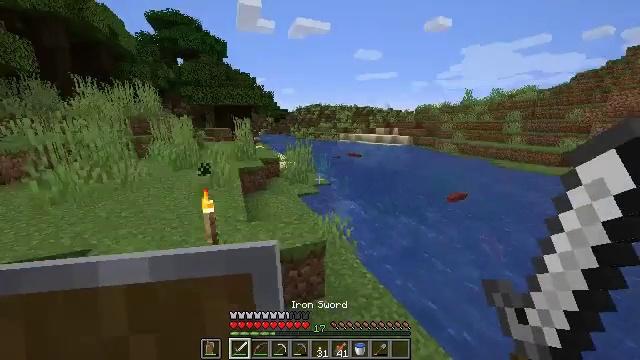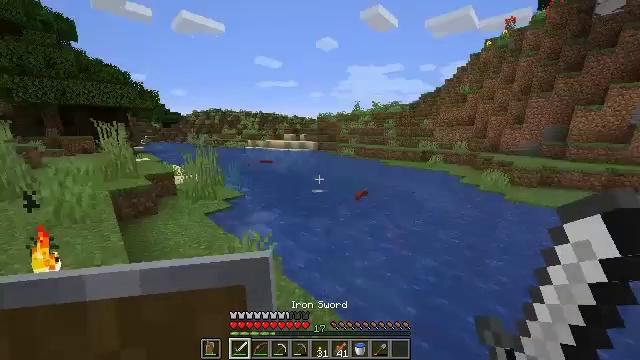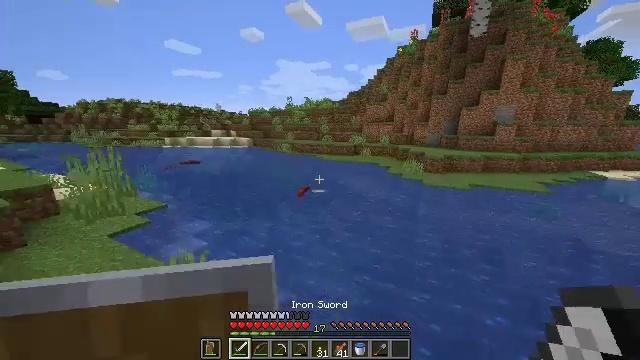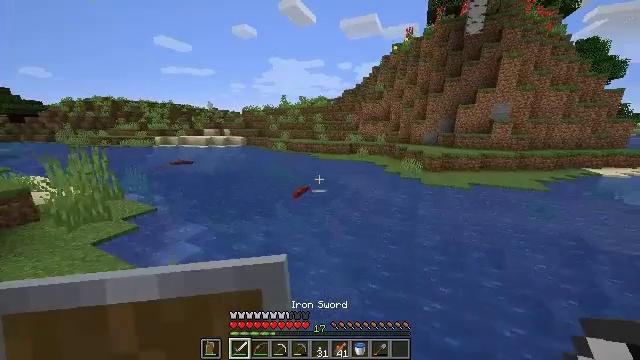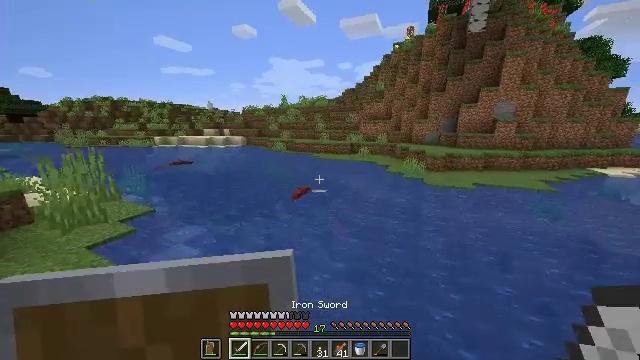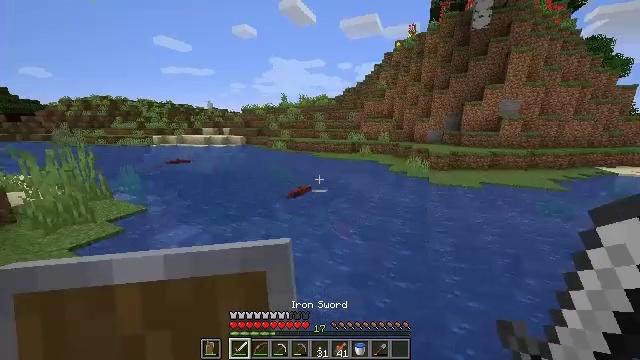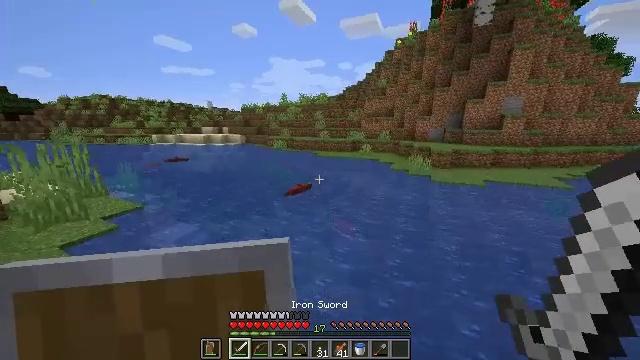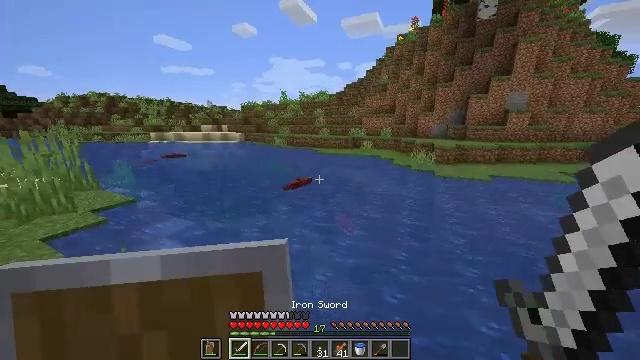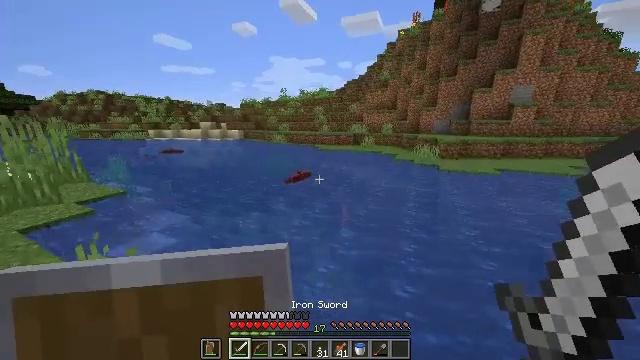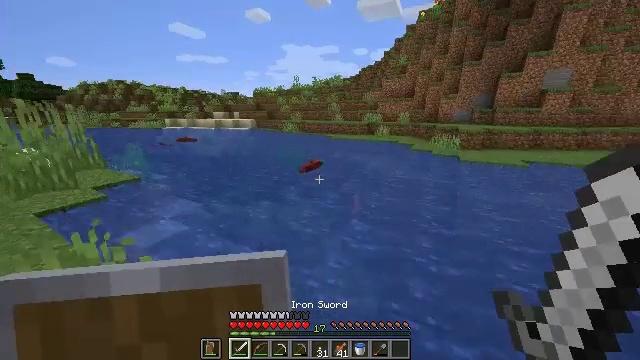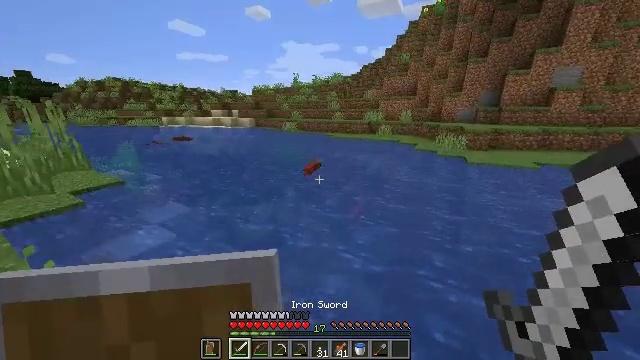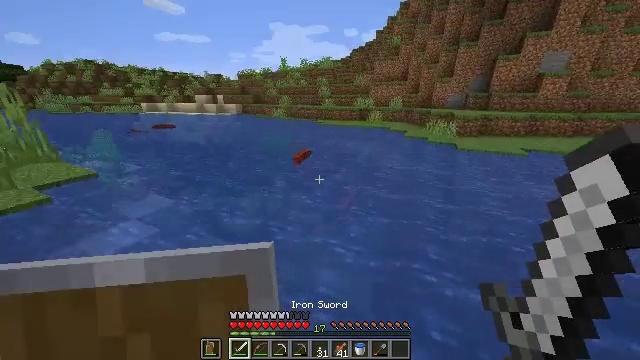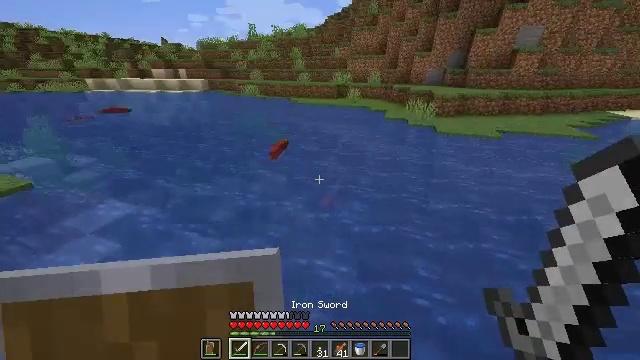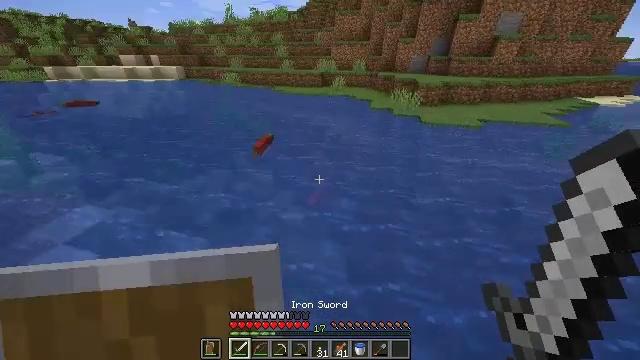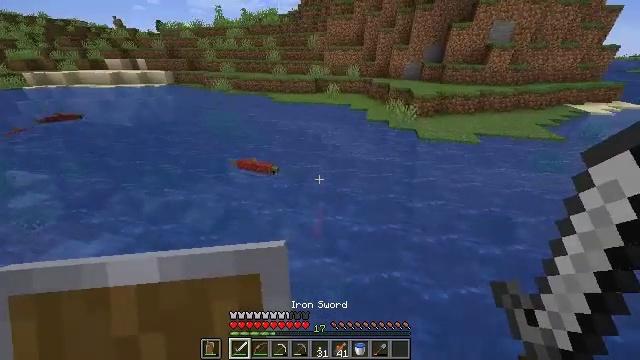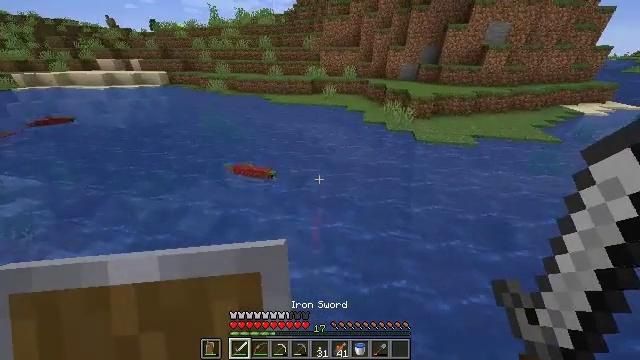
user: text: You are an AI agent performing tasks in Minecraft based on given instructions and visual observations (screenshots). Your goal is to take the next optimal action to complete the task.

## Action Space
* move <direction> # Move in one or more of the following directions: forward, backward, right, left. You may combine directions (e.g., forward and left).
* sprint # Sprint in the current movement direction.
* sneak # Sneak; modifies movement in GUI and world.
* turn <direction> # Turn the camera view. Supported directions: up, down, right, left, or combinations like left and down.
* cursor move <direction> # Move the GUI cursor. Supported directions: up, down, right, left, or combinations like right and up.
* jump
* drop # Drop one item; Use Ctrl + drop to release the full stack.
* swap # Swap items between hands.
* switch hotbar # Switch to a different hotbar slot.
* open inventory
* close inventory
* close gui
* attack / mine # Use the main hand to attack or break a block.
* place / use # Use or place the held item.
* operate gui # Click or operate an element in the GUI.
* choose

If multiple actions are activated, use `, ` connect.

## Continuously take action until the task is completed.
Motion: motion action
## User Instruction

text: Kill aquatic mobs.
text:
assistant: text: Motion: move forward, turn right and up
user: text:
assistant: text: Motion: move forward, turn right and down
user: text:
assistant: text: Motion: move forward, turn right
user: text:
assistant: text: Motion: move forward
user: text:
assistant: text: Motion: move forward
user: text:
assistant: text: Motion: move forward
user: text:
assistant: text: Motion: move forward
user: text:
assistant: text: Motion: move forward
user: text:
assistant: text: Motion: move forward, turn left and down
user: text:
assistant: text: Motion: move forward
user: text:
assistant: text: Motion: move forward, turn right and down
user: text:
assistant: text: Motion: move forward, turn right and down, jump
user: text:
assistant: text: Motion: move forward, turn right and down, jump
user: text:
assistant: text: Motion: move forward, turn right
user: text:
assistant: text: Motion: move forward
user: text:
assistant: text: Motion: move forward
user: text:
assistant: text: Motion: move forward, turn down
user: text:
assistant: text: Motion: move forward, turn down
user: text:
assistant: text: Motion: move forward, turn down
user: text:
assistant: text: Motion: move forward, turn right and down
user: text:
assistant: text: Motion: move forward
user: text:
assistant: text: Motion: move forward
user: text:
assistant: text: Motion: move forward, attack / mine
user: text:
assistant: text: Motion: move forward, attack / mine
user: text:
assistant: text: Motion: move forward, attack / mine
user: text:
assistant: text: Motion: turn down, attack / mine
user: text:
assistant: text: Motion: turn down, attack / mine
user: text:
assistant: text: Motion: attack / mine
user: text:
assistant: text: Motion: attack / mine
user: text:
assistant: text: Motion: attack / mine